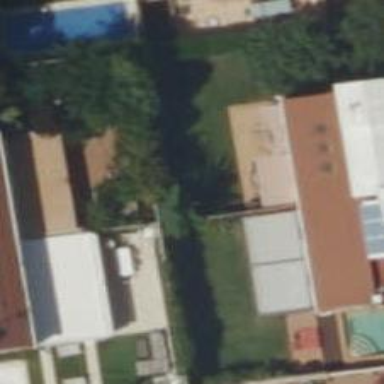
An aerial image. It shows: Wall-like fence surrounds the area.